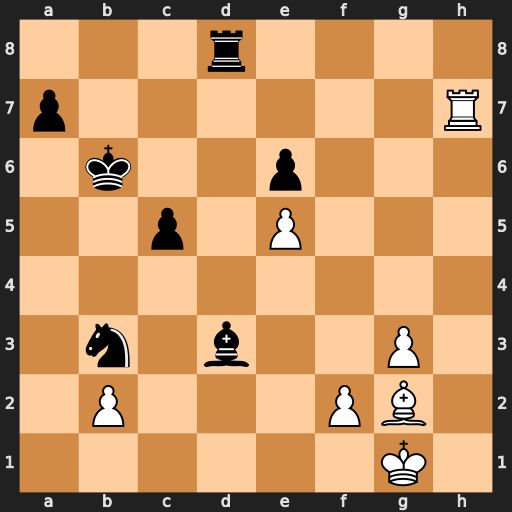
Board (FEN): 3r4/p6R/1k2p3/2p1P3/8/1n1b2P1/1P3PB1/6K1
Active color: w
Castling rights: -
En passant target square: -
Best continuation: Rb7+ Ka6 Rxb3